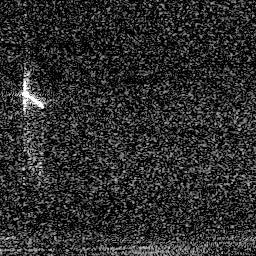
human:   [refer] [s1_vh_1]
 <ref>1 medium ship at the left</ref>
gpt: <box>[[7, 33, 21, 44, 0]]</box>